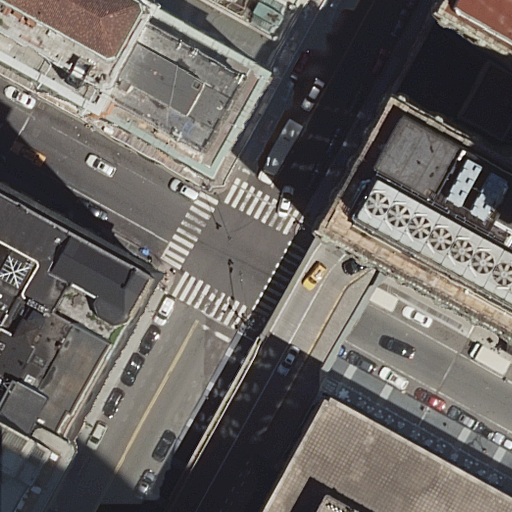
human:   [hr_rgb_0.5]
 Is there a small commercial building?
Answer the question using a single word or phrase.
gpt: no

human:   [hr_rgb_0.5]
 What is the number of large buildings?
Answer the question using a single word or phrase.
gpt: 3

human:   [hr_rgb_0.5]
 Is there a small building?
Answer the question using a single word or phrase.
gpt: no

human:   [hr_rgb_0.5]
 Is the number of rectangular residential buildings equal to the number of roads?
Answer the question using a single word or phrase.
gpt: no

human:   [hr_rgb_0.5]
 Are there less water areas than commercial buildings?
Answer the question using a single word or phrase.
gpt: yes

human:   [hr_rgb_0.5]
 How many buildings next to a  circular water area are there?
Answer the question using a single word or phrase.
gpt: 0

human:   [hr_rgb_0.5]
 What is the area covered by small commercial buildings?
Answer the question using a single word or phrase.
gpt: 0m2

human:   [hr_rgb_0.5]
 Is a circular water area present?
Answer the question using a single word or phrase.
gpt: no

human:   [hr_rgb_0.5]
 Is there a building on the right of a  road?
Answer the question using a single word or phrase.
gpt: yes

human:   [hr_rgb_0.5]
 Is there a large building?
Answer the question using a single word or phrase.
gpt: yes

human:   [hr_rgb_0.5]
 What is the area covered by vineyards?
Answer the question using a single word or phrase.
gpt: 0m2

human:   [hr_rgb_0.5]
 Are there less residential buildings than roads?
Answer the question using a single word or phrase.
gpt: yes

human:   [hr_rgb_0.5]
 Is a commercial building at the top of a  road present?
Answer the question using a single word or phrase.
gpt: yes

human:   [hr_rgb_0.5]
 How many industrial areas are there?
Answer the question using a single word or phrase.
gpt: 0

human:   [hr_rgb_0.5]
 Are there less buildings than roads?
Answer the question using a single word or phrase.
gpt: yes

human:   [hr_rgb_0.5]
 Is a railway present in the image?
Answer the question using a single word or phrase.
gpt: no

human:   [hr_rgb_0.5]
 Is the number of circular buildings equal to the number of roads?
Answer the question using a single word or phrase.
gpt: no

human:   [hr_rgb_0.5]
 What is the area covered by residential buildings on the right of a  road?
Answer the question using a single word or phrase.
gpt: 235m2

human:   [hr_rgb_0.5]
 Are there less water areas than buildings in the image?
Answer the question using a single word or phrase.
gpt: yes

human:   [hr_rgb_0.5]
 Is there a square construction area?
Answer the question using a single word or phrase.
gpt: no

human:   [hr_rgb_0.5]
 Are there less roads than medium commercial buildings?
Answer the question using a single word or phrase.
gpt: no

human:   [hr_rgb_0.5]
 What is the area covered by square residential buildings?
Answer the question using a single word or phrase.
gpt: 0m2

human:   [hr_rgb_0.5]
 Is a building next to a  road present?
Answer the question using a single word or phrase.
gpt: yes

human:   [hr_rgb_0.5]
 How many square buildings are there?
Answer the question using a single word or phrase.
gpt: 0

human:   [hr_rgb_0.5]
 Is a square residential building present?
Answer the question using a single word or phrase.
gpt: no

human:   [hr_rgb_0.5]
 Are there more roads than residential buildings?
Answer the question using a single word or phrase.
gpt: yes

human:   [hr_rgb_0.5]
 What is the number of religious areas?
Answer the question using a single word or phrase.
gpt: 0

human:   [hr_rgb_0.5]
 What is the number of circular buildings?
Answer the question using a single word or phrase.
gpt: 0

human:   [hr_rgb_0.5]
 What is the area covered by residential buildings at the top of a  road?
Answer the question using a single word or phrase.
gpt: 732m2

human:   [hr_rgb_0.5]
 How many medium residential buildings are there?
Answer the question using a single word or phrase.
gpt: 2

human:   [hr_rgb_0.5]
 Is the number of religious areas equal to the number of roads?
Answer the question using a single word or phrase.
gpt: no

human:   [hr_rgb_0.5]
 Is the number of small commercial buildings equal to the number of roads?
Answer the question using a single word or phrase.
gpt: no

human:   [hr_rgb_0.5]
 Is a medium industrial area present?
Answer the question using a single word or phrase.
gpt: no

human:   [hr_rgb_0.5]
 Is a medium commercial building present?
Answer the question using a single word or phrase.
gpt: yes

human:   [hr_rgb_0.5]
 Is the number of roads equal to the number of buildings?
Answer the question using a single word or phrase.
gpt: no

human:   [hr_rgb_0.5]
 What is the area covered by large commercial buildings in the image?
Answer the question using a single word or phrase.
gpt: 3669m2